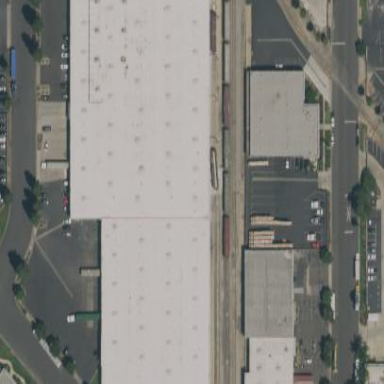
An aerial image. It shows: Warehouse building.